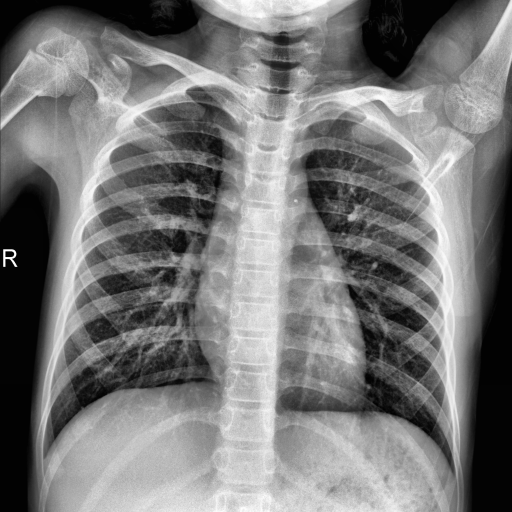
Finding: NORMAL